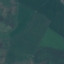
Label: Pasture